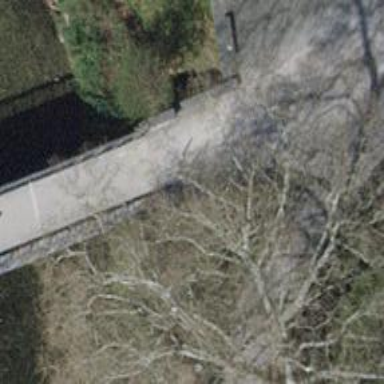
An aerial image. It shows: Bollard.